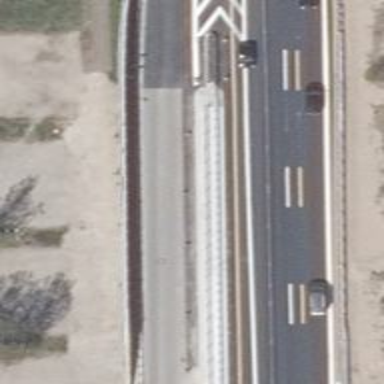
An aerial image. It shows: Asphalt trunk_link highway with embankment.